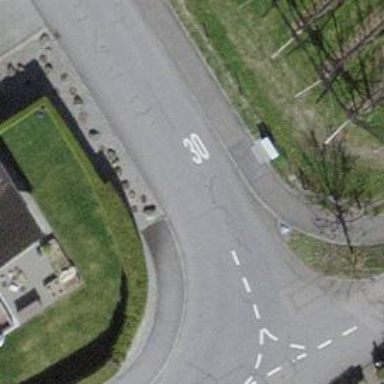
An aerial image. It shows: Kerb barrier.